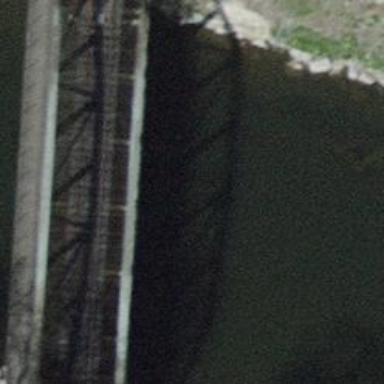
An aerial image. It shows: Truss bridge constructed as man-made structure.